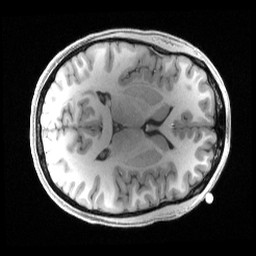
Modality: T1w
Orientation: axial
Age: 27
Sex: female
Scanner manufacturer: siemens
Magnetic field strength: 3 T
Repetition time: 2.4 s
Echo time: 0.00222 s